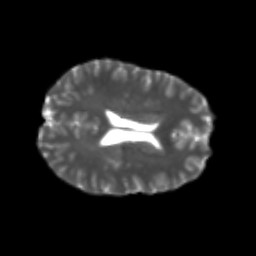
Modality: T2w
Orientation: axial
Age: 24
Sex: female
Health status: healthy
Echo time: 0.074 s